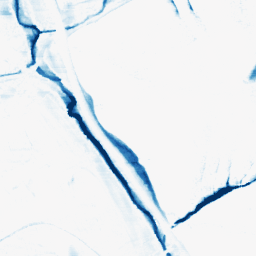
Category: morphological
Decomposition family: morphological_rect
Decomposition parameters: operation: closing
width: 20
height: 5
Upsampling method: cubic_catmull_rom
Upsampling parameters: scale: 2
Upsampling scale: 2